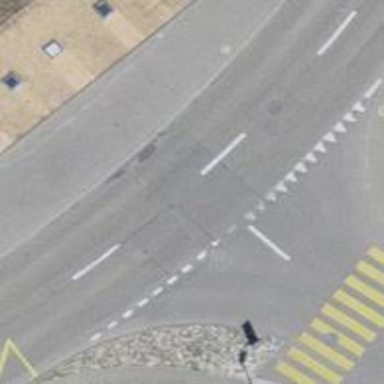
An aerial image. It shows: Road with "give way" sign.